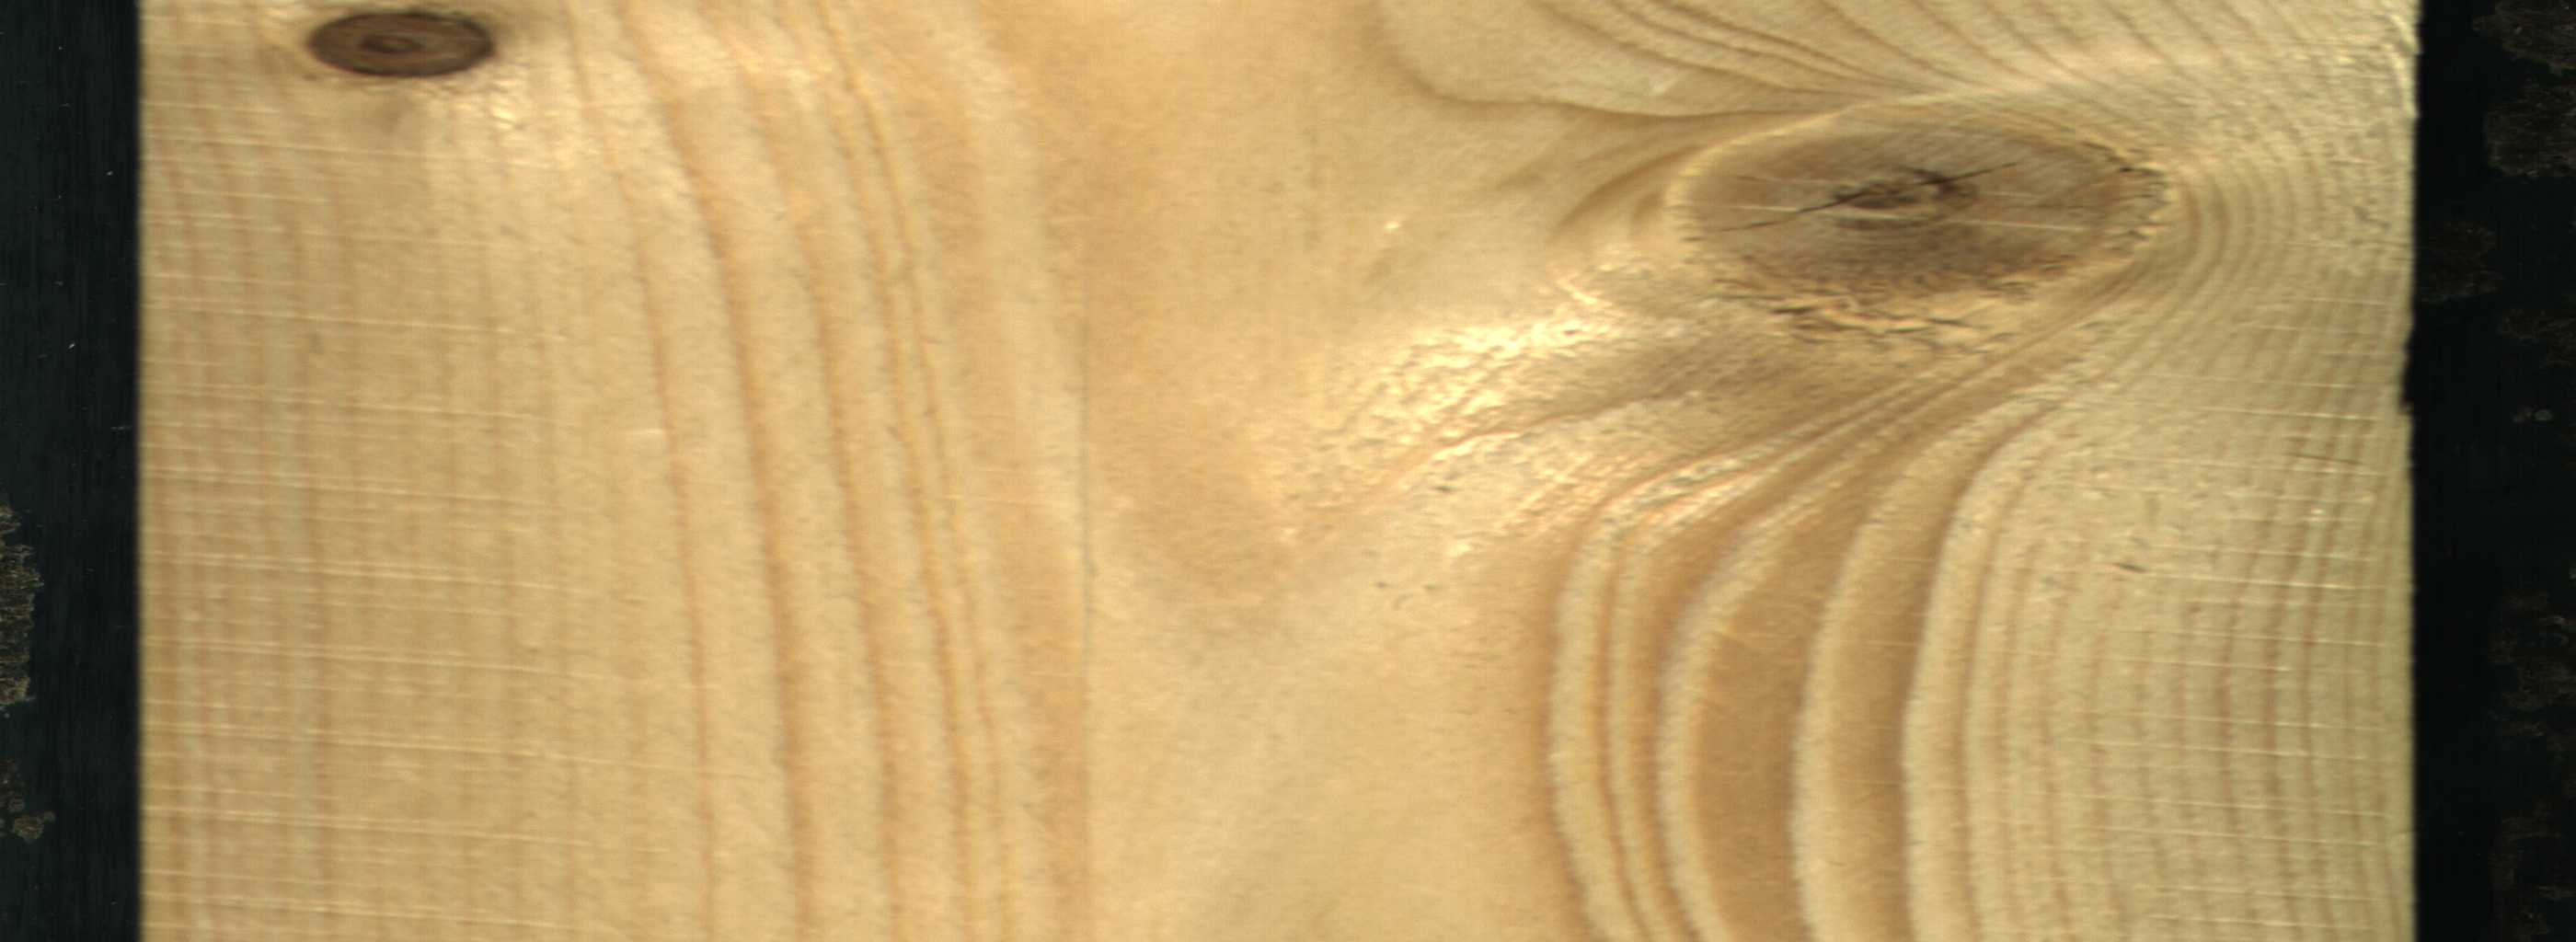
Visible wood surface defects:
knot_with_crack
Dead_Knot